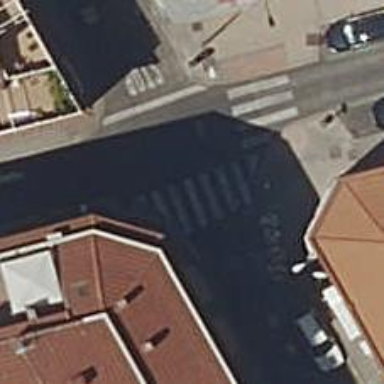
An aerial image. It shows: Marked crossing on the road.